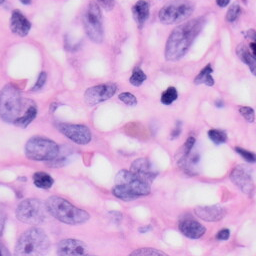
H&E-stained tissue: Skin